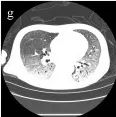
Chest CT findings of case 2. (G, H) For the 21st-day performance: bilateral lungs (see multiple large patchy density increased shadow) and fuzzy boundary.
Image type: radiology (ct)